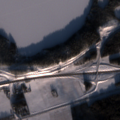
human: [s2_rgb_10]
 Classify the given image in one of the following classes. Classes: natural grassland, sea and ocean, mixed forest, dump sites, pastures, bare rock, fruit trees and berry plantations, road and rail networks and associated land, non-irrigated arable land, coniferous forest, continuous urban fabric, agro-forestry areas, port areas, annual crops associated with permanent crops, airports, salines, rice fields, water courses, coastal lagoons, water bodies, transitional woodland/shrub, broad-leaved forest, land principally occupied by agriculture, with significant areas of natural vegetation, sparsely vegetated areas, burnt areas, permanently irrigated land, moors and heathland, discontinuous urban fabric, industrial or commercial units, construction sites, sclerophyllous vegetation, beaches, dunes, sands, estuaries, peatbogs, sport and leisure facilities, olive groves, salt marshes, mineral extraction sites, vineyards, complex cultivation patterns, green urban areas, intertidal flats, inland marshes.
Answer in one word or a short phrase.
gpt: discontinuous urban fabric, non-irrigated arable land, land principally occupied by agriculture, with significant areas of natural vegetation, coniferous forest, mixed forest, water bodies